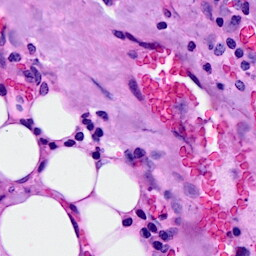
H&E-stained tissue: Breast